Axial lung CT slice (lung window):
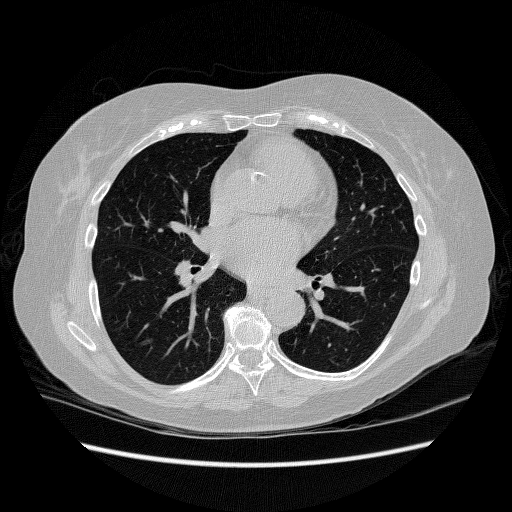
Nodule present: no